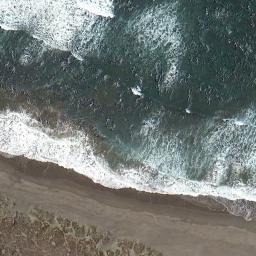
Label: beach